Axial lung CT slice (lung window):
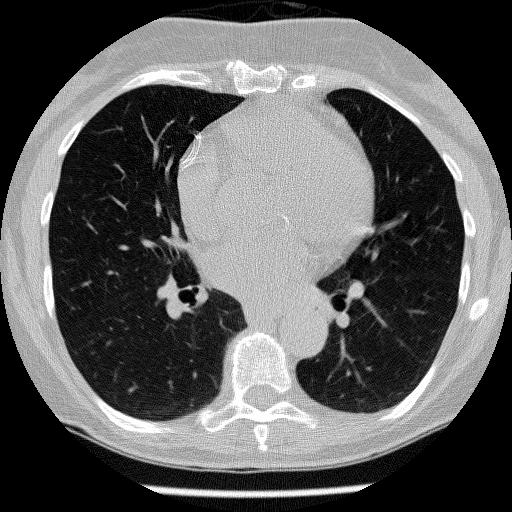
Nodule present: no